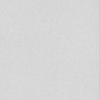
Label: dusty